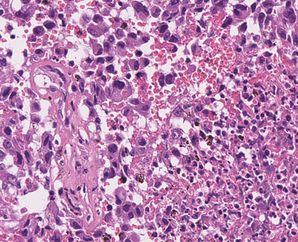
Tumor epithelial tissue: yes
Tumor-associated stroma tissue: yes
Normal tissue: no